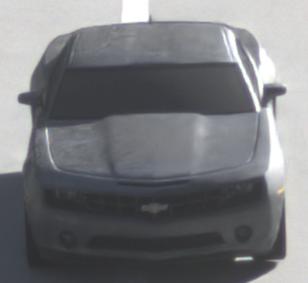
Make: Chevrolet
Model: Camaro Cabriolet 6.2 V8
Detailed model: Camaro (V) Coupé
Model produced from: 2011/09
Model produced until: 2014/02
Doors: 2
Color: gray
Road condition: dry road
Daytime: morning or afternoon
Contrast: low contrast